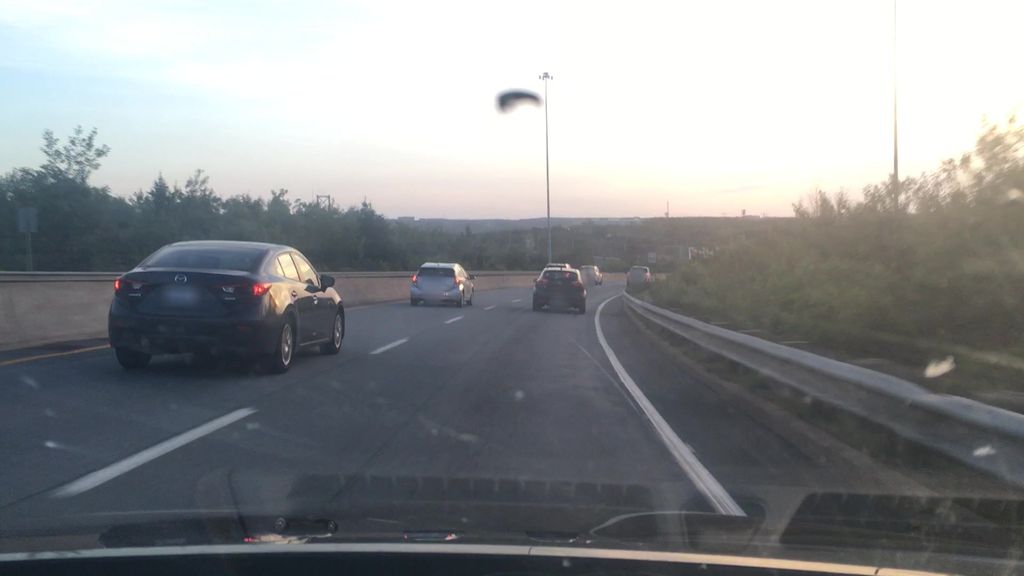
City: halifax